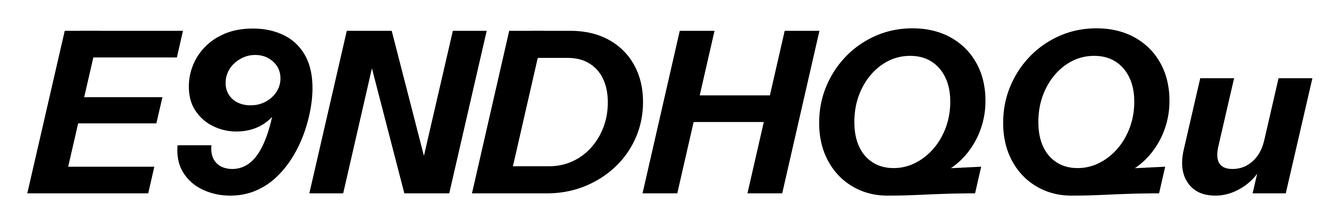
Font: InstrumentSans-Italic_Bold_Italic